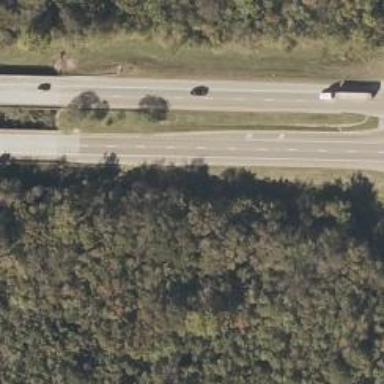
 surfaced with asphalt. It is classified as trunk highway."